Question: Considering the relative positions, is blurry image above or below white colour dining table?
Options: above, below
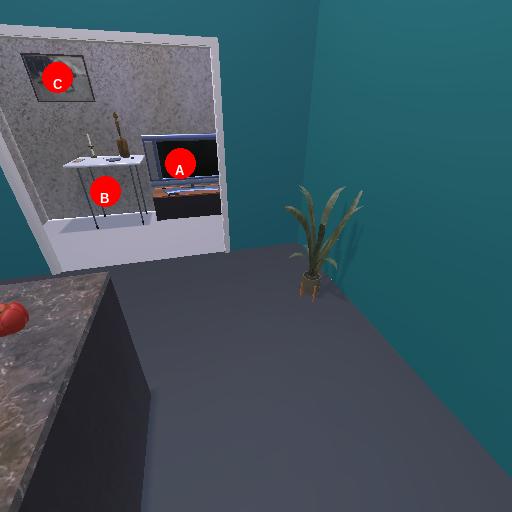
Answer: above